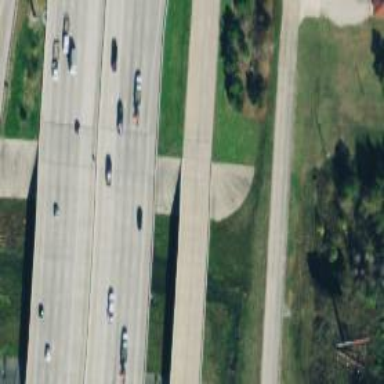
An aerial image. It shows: Secondary road with frontage road crossing bridge.